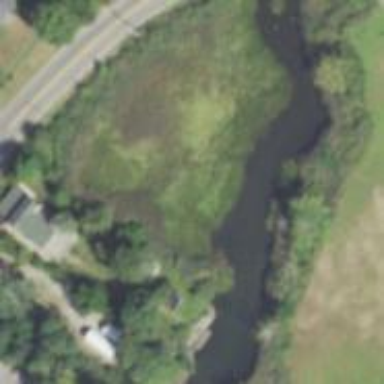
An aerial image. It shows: Beautiful wet meadow natural wetland.